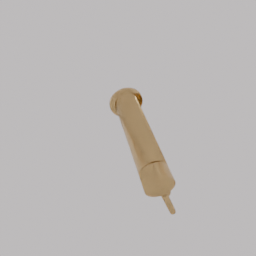
Label: appliances